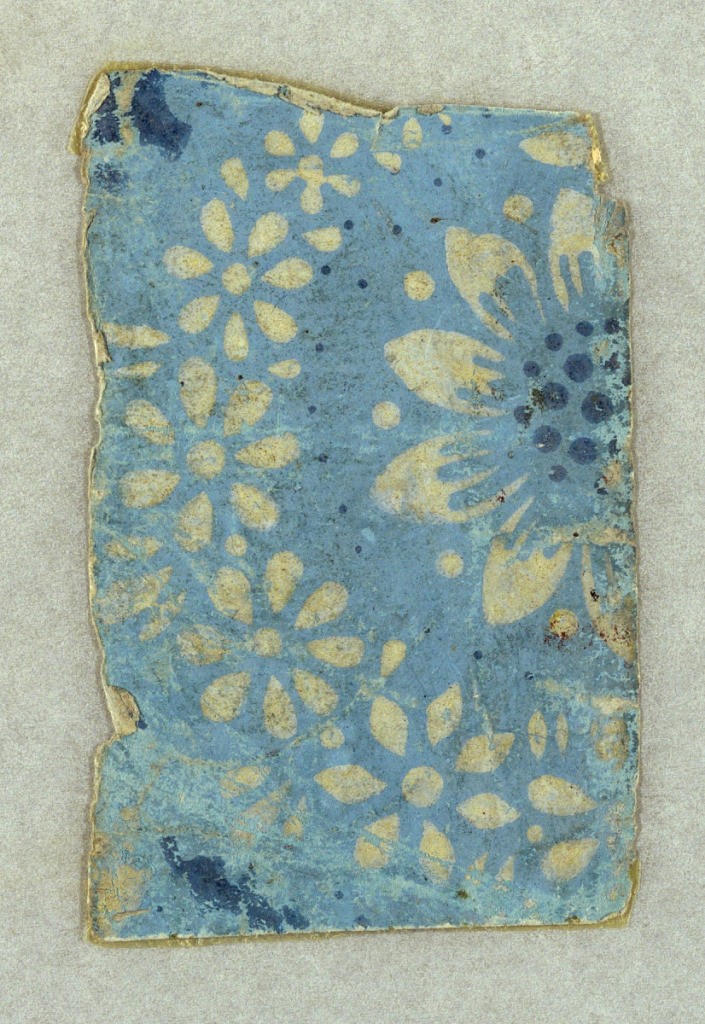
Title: Bandbox
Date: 1765–1818
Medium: Block-printed paper on pasteboard support
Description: From the same bandbox as 1942-19-8. More of the wreath of gray petalled flowers shows and also a portion of a large center flower of gray with dark blue dots for the center.